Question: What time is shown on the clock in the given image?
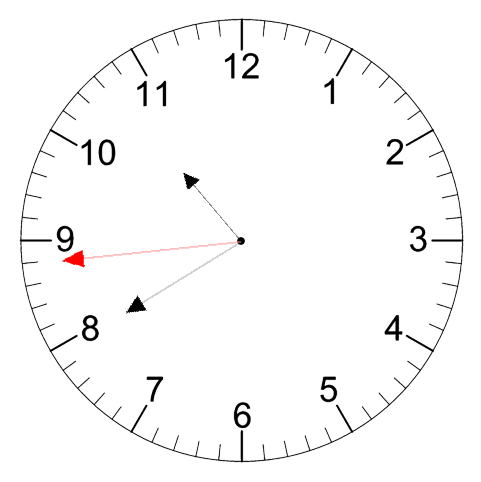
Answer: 10:39:44